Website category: sports
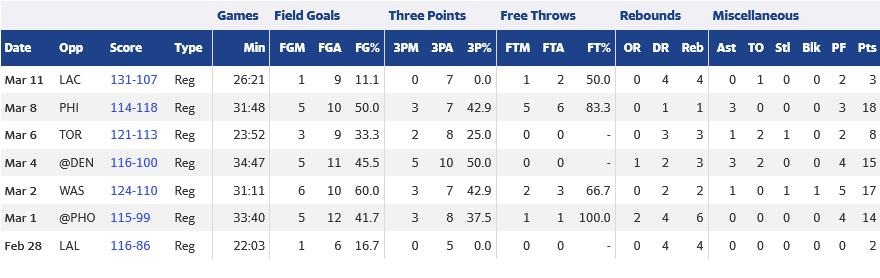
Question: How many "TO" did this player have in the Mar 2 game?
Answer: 0

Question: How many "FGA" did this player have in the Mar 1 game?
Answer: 12

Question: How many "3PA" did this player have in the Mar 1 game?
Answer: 8

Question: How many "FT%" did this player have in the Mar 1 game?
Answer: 100.0

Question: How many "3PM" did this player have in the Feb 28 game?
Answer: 0

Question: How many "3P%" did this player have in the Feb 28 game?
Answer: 0.0

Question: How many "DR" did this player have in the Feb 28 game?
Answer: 4

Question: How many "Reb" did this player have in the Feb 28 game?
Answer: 4

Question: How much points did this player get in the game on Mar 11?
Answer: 3

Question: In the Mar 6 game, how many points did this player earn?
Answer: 8

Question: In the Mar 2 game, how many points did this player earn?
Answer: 17

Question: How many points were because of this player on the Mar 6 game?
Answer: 8

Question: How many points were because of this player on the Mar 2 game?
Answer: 17

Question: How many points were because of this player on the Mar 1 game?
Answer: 14